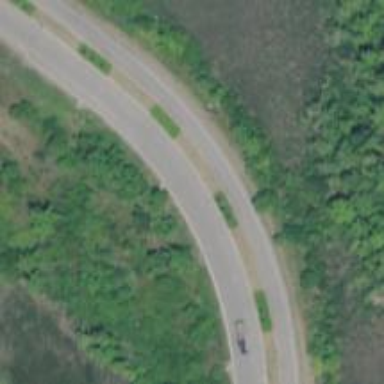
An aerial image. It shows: Trunk link highway.